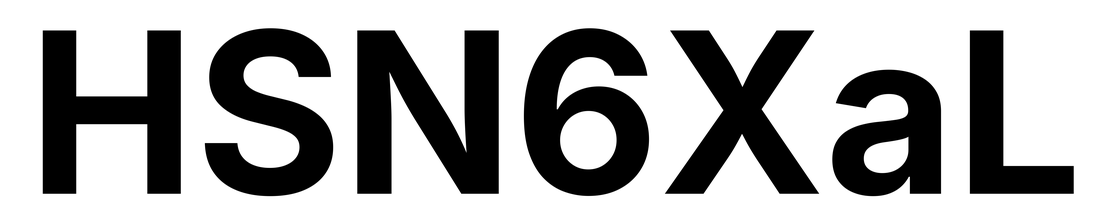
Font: Inter_Bold